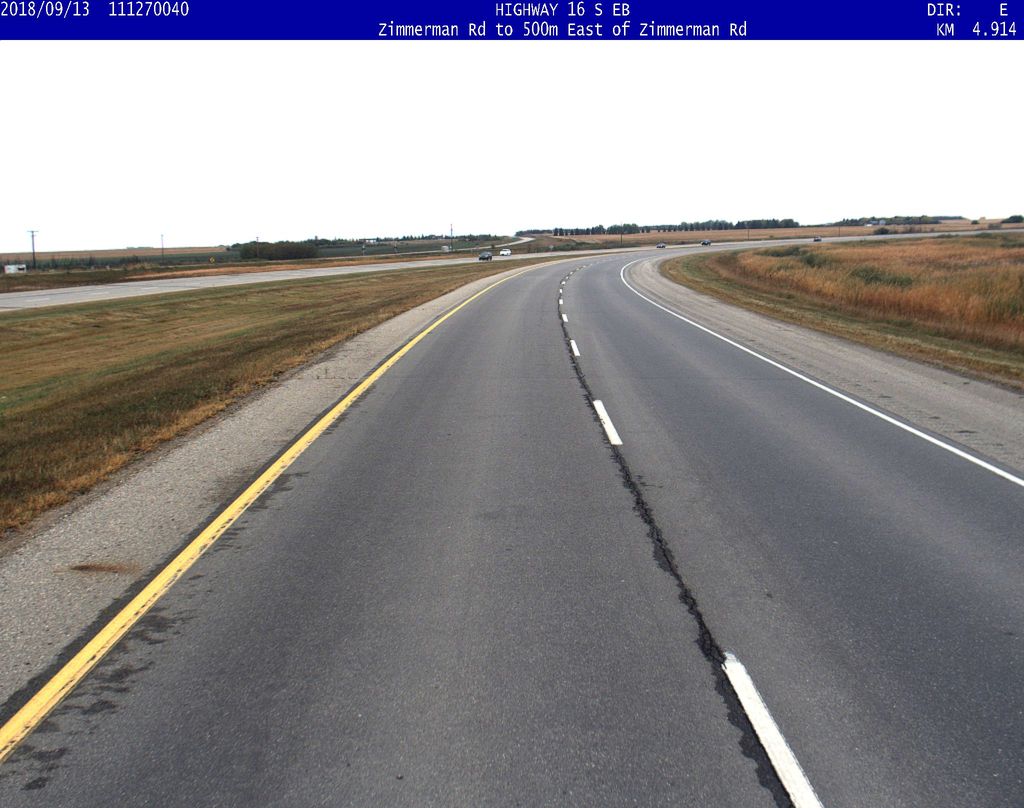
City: saskatoon